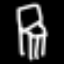
Label: chair